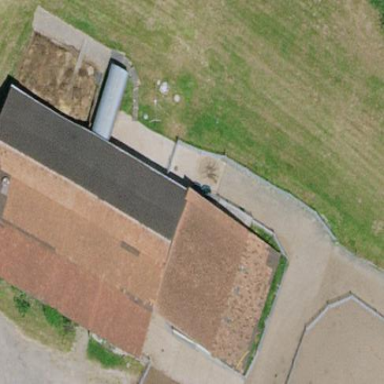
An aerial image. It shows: Farm auxiliary building.